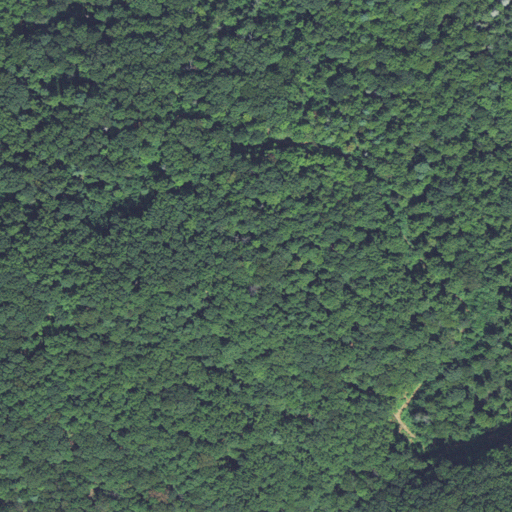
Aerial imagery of mountain in North Carolina named Chestnut Mountain containing deciduous forest and mixed forest